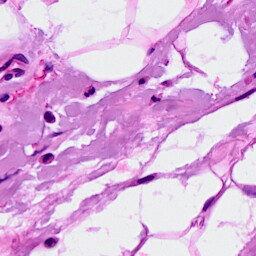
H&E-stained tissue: Breast